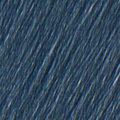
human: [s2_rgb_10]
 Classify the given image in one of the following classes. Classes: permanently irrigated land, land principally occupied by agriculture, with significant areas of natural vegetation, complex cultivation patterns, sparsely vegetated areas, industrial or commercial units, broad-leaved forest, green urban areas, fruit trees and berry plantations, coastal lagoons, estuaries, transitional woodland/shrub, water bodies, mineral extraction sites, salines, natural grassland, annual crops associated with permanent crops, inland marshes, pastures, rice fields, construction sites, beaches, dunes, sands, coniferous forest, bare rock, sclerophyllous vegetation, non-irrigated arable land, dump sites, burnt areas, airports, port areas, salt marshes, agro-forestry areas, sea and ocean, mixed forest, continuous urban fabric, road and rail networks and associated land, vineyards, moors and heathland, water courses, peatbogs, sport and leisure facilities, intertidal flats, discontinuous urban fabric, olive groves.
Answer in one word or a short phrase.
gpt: continuous urban fabric